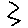
Label: zigzag